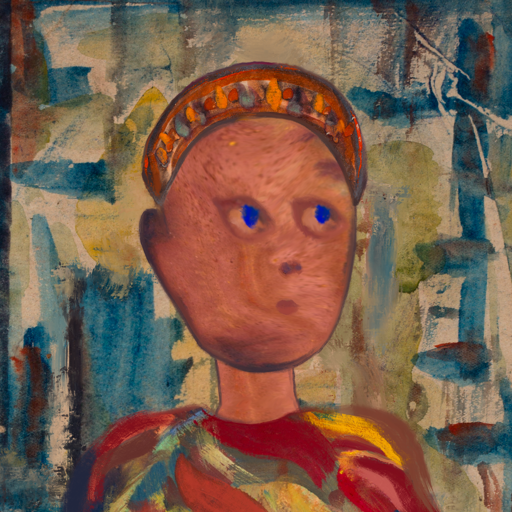
Background: Orphan, Head And Neck Side: Mother_And_Son_Mother, Face Side: Mother_And_Son_Mother, Bust: Mother_And_Son_Son, Hair Side: Blank, Head Accessory: Hypocrite, Second Necklace: Blank, Necklace: Blank, Baby: Blank